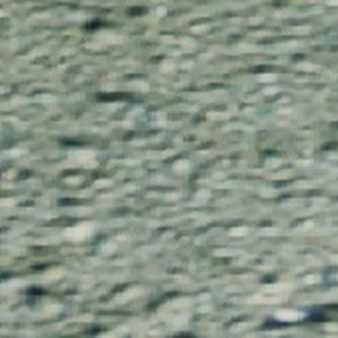
Label: other